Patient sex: M
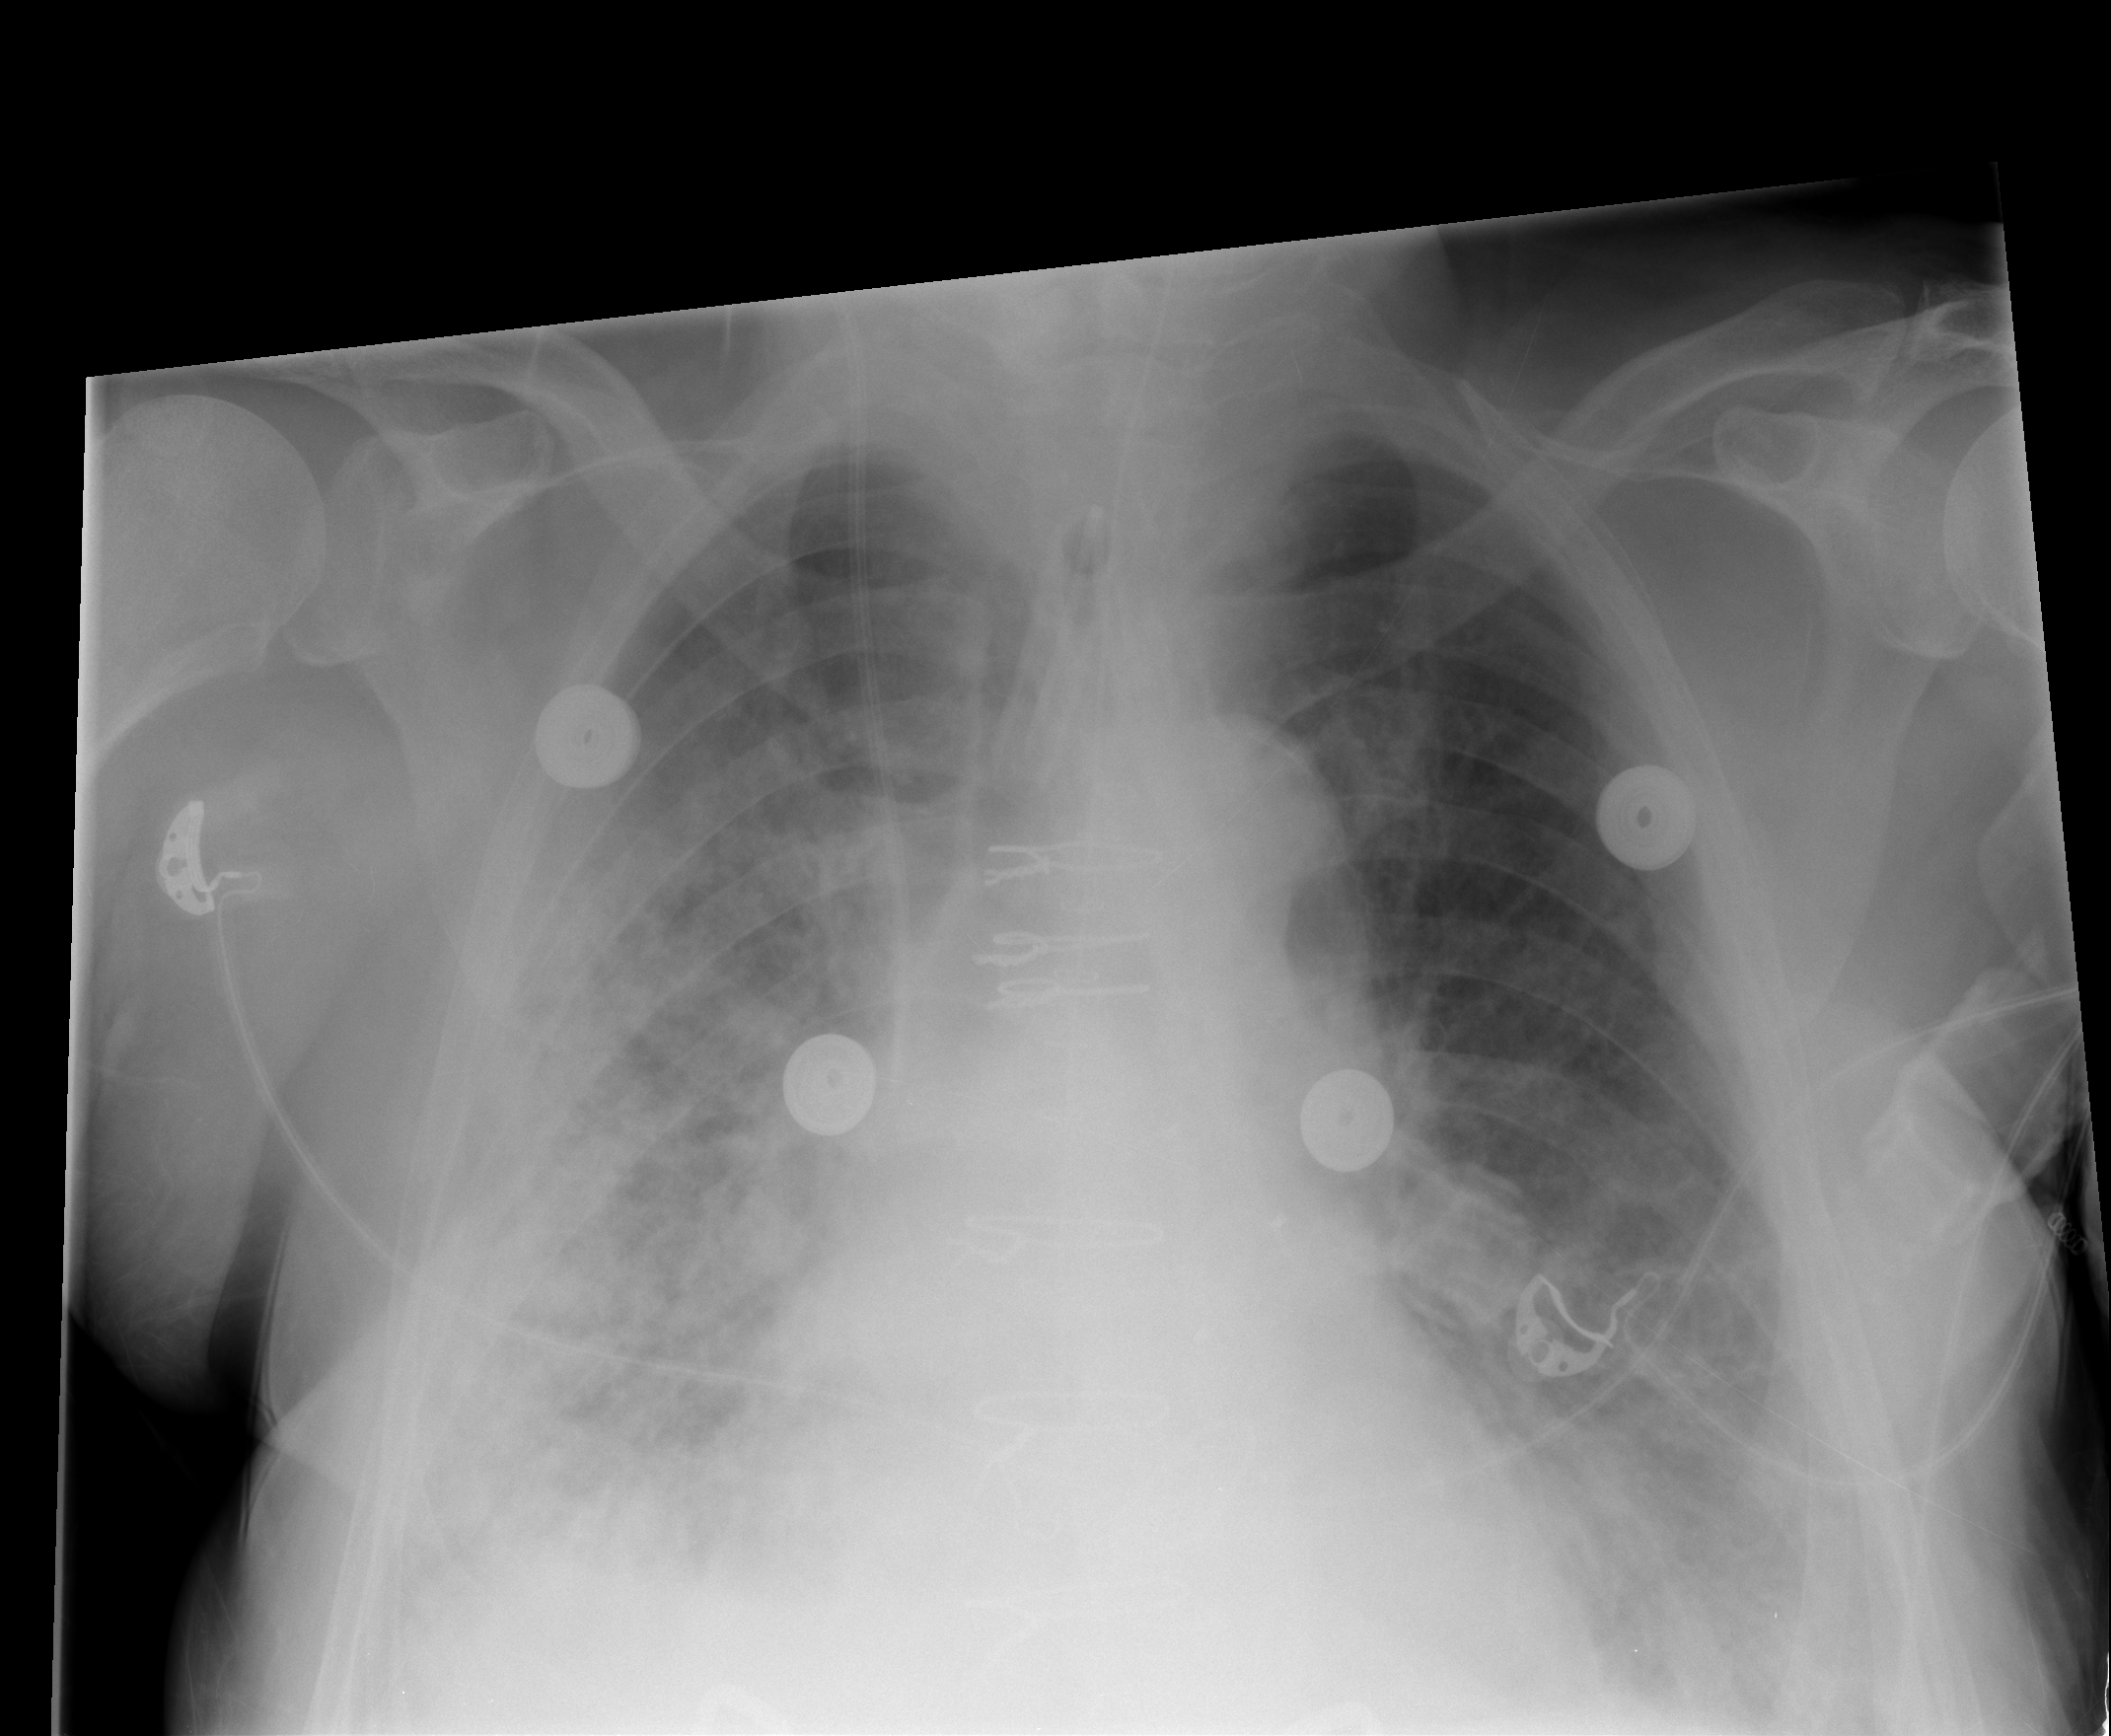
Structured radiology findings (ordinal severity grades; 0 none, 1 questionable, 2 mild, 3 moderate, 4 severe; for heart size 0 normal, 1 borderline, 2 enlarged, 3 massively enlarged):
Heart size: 1
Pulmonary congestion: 2
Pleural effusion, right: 2
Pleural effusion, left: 2
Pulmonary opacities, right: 4
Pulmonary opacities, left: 3
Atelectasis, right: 3
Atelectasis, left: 2